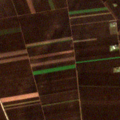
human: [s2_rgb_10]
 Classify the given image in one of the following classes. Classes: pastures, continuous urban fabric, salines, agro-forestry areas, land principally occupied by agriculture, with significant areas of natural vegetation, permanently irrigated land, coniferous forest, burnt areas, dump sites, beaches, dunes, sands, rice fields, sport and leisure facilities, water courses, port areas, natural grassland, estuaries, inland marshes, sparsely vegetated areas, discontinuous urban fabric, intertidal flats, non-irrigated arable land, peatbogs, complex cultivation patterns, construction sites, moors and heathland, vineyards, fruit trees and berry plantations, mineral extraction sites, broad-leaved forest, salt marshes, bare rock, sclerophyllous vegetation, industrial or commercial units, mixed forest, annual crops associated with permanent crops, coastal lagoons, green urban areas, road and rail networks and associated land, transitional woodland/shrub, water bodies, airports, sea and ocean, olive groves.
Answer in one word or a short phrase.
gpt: non-irrigated arable land